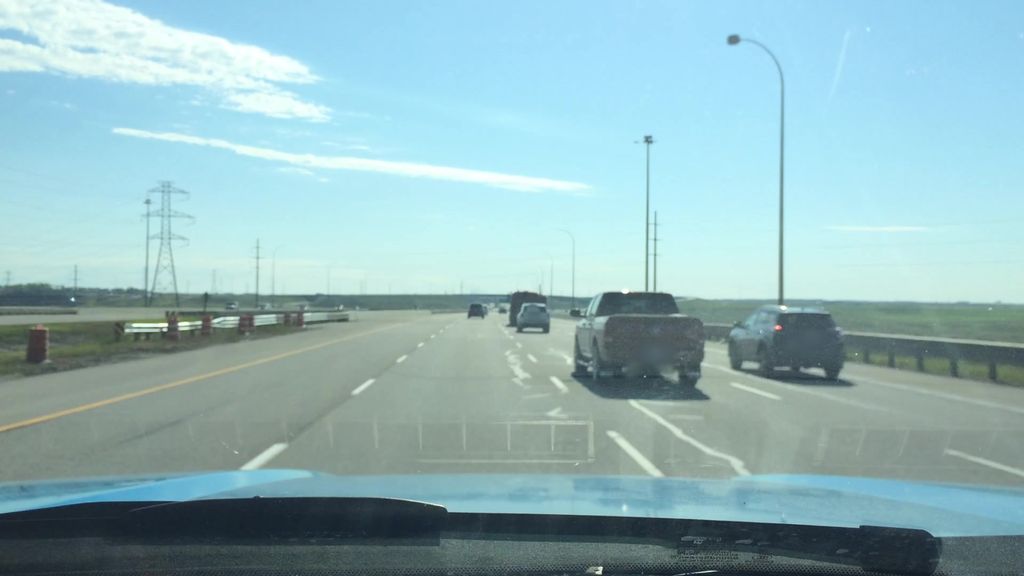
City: calgary